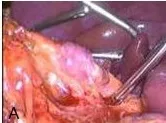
A - Small, contracted second gallbladder lying on omentum. Omental adhesions to the gallbladder released.
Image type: medical_photograph (other_medical_photograph)